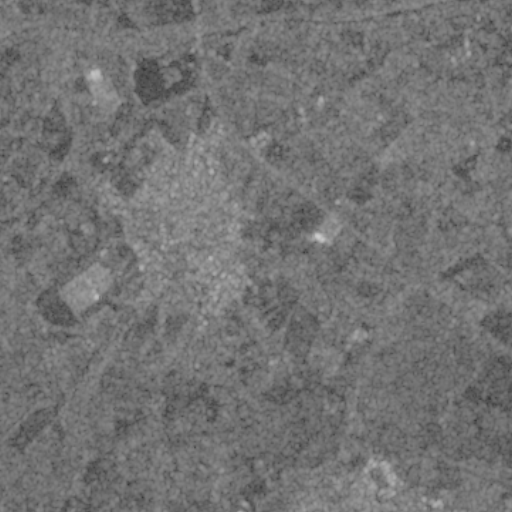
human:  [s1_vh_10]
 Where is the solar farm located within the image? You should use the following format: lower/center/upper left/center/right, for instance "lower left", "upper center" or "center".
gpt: The solar farm is located in the lower right of the image.
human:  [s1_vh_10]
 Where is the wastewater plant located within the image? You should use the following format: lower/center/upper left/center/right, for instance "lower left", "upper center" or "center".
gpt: The wastewater plant is located in the lower right of the image.
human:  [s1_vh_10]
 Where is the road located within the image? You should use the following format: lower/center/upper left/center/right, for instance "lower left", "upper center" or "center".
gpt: There is no road in the image.

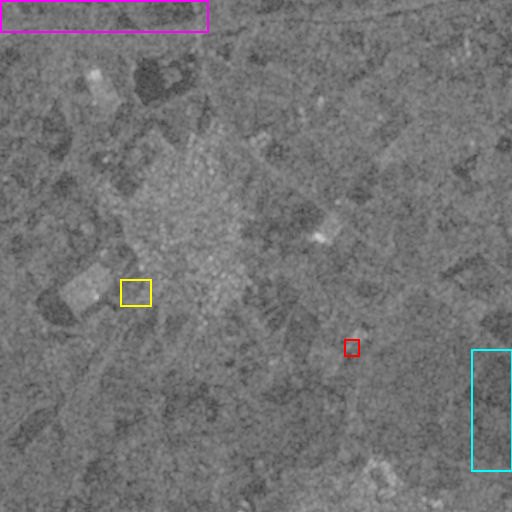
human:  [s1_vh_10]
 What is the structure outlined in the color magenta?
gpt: The structure outlined in magenta is a crop field.
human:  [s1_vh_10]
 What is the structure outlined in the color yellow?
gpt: The structure outlined in yellow is a park.
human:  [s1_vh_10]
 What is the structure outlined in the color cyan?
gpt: The structure outlined in cyan is a solar farm.
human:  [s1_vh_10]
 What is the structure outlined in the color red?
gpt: The structure outlined in red is a wastewater plant.
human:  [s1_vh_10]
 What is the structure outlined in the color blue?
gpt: There is no blue outline.